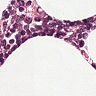
Metastatic tissue present: no